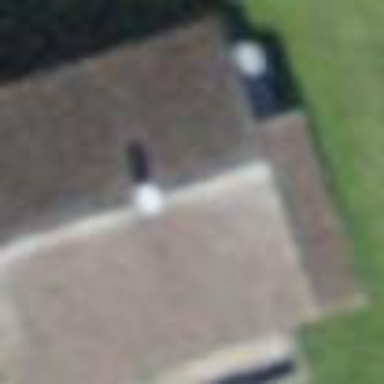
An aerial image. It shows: Gabled roof on residential building.